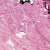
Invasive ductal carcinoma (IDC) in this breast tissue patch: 0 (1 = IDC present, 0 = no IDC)